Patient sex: M
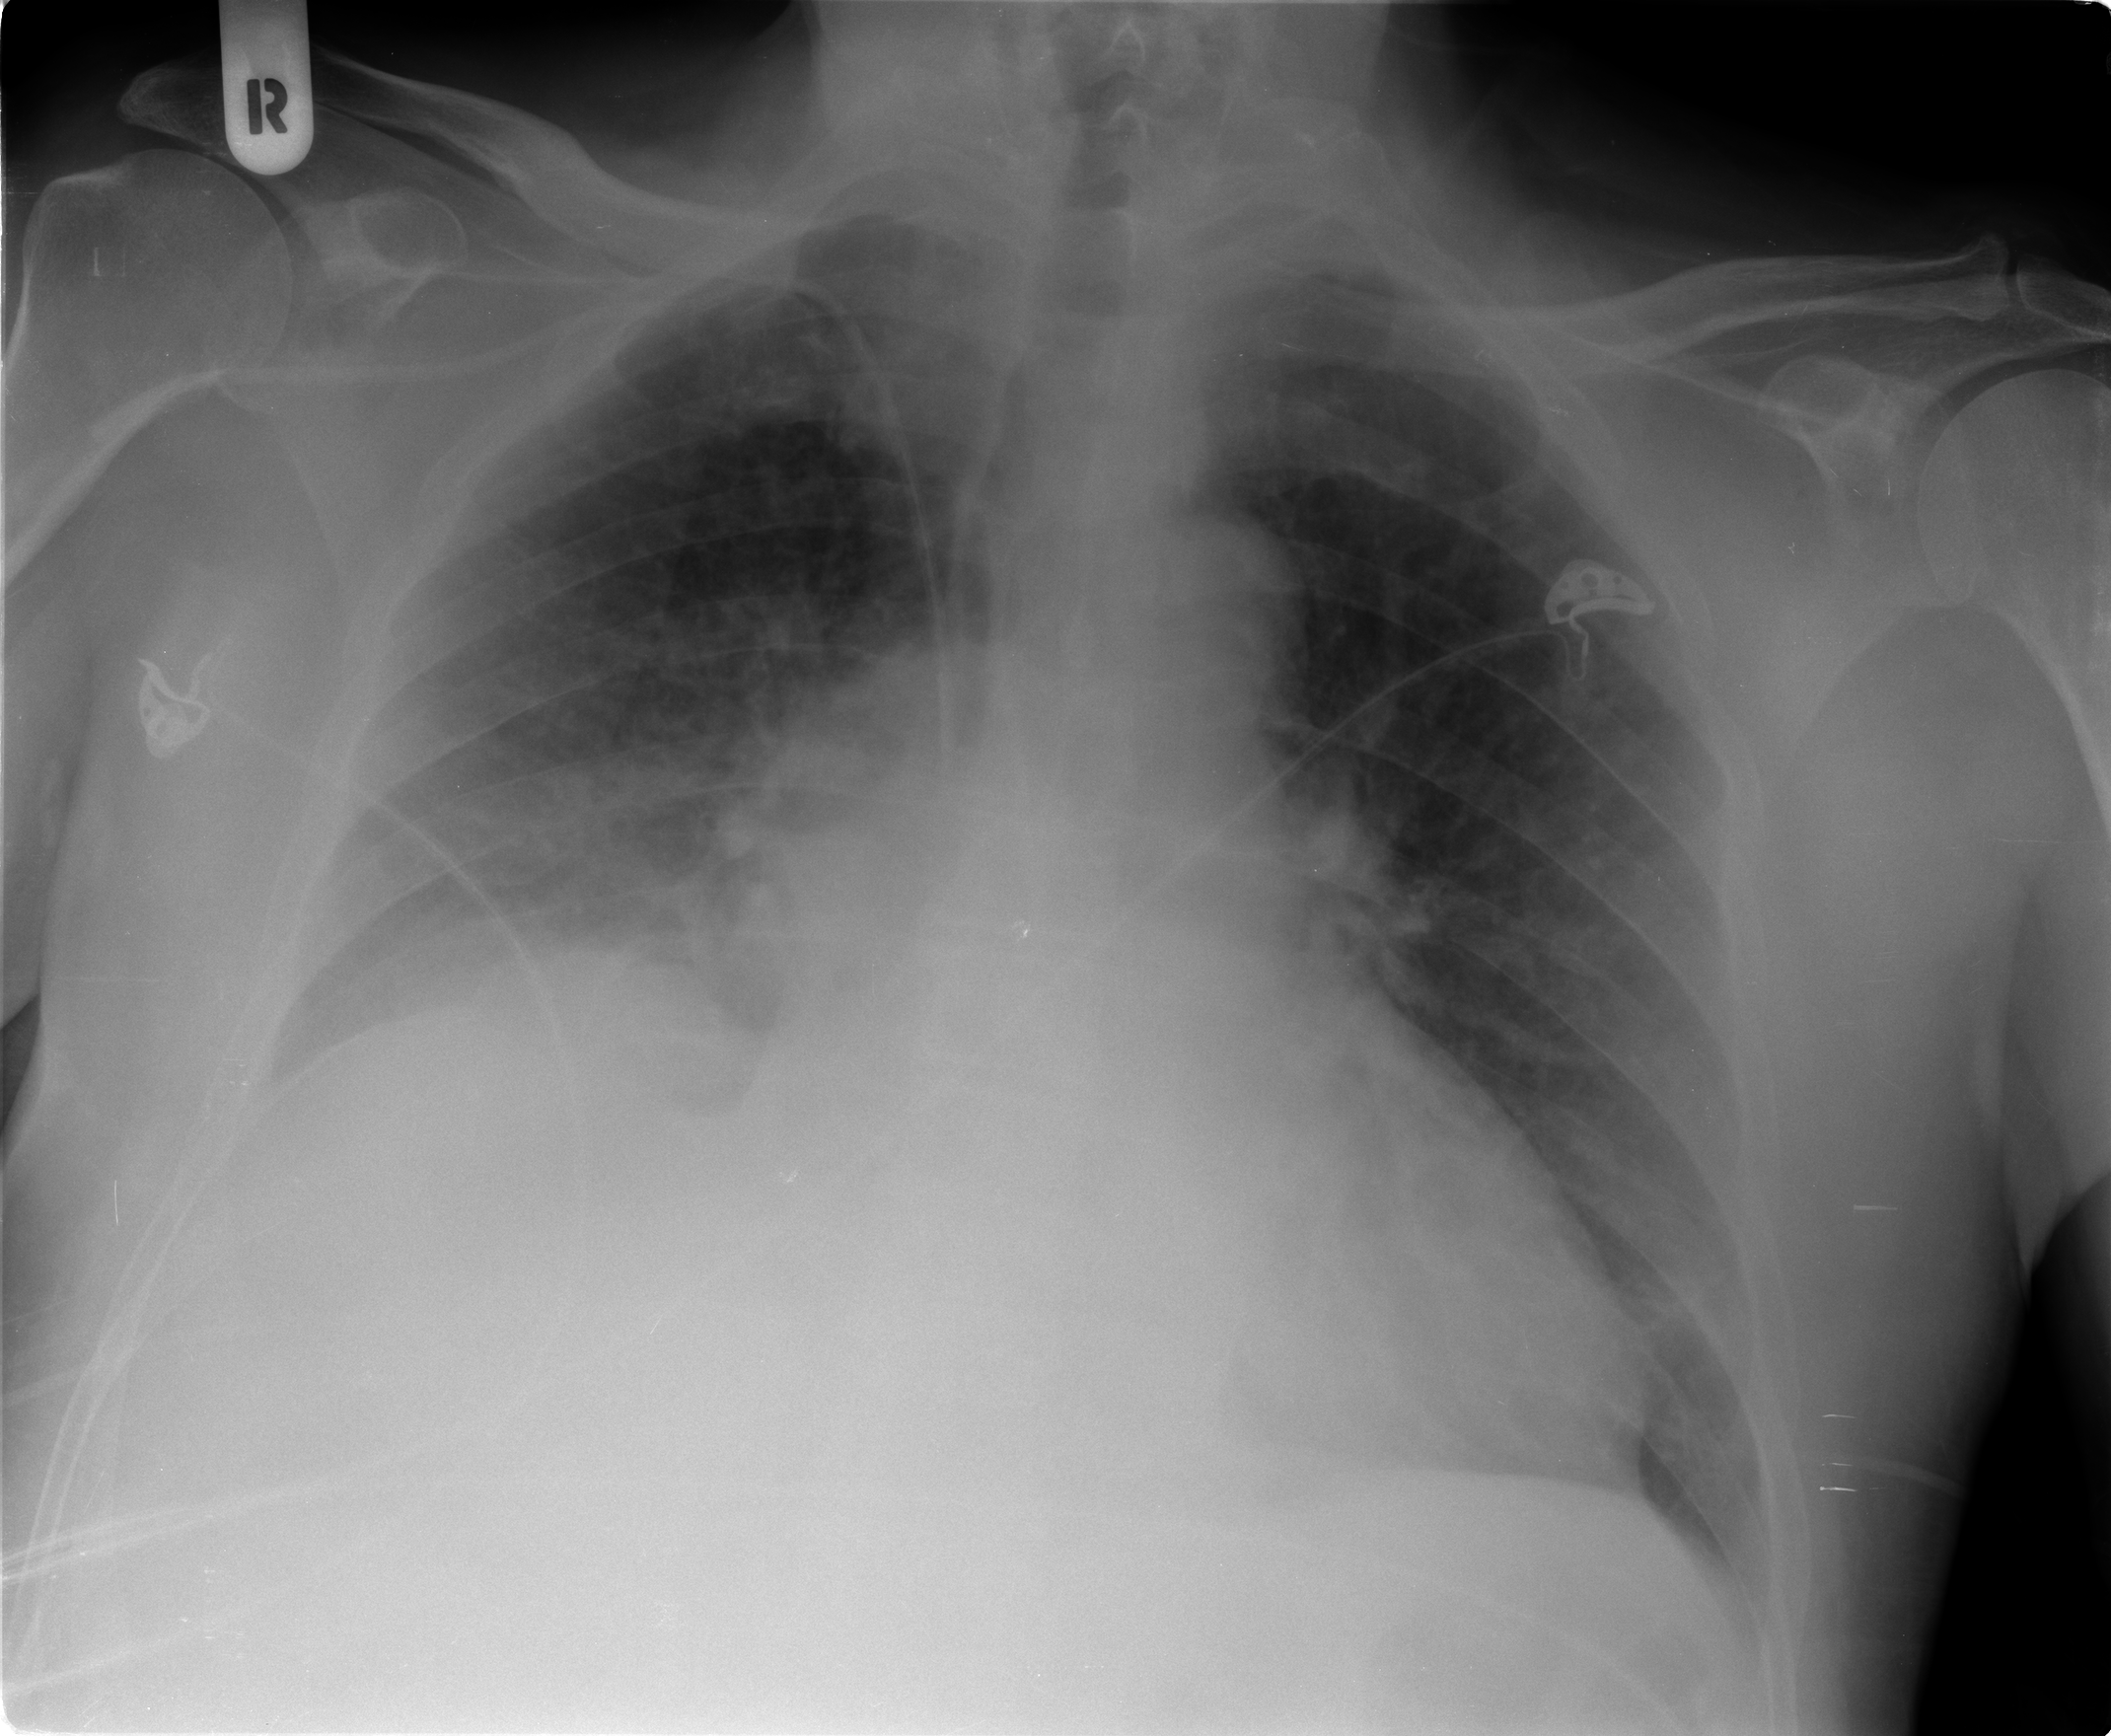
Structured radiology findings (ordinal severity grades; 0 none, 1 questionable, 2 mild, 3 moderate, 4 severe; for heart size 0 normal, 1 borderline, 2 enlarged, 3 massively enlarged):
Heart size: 2
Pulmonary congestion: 2
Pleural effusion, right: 2
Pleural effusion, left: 1
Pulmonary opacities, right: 3
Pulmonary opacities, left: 0
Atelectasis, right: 3
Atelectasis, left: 2